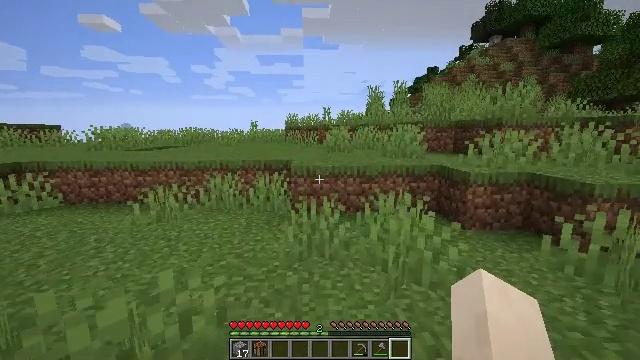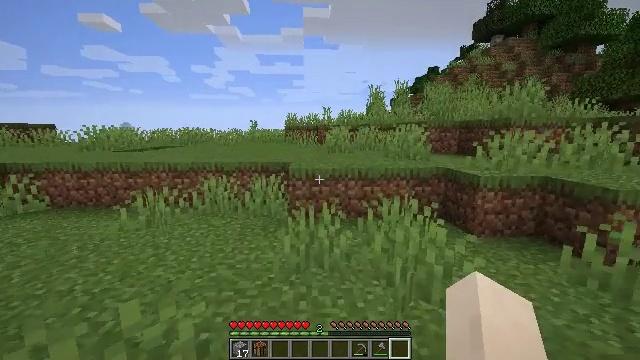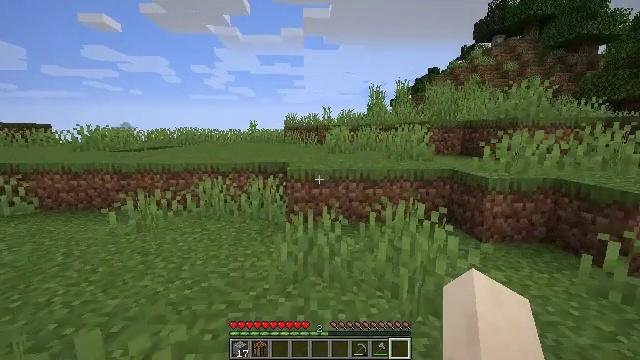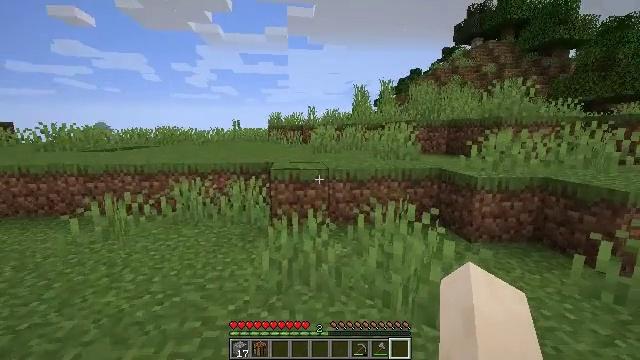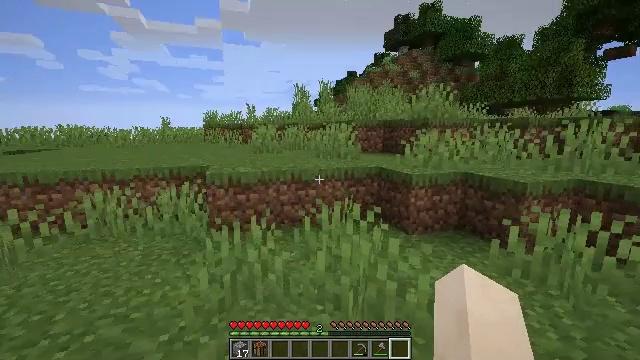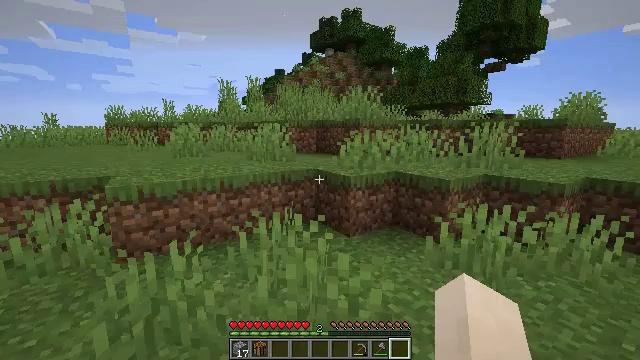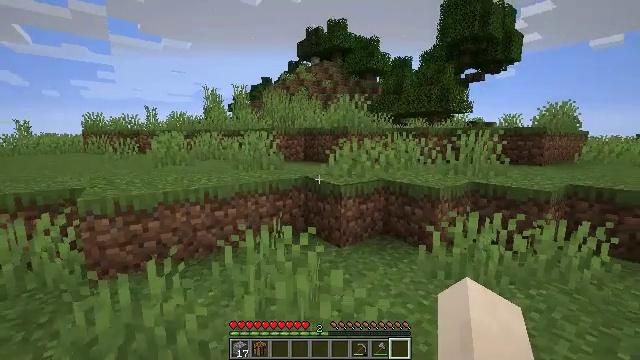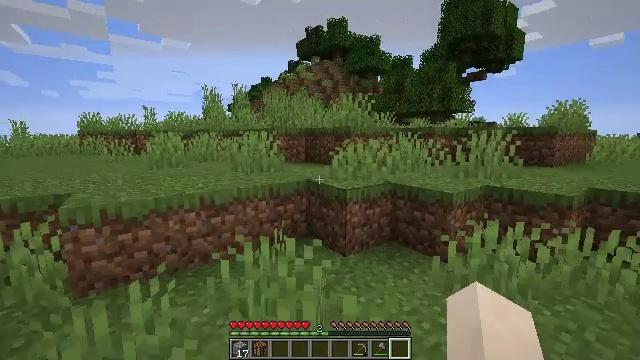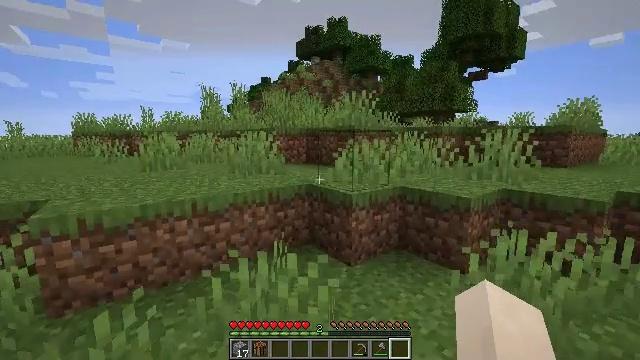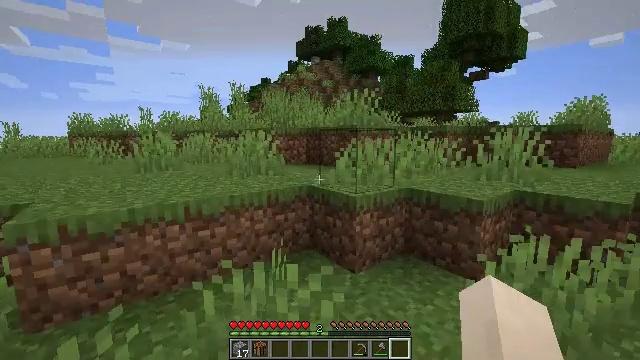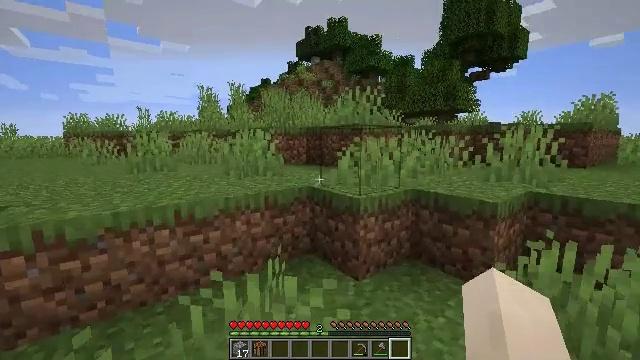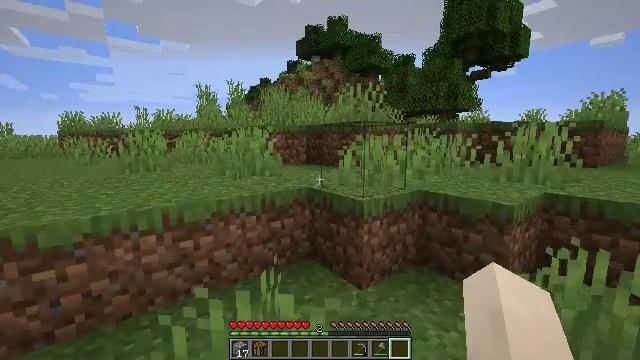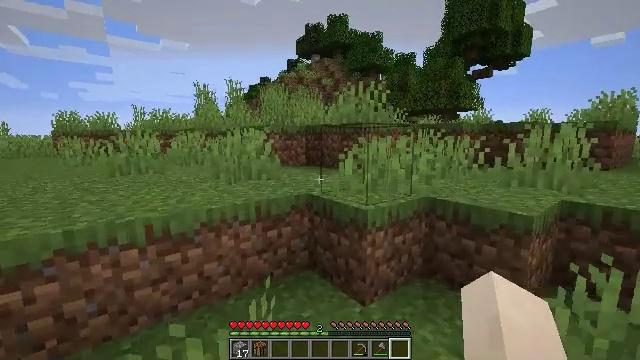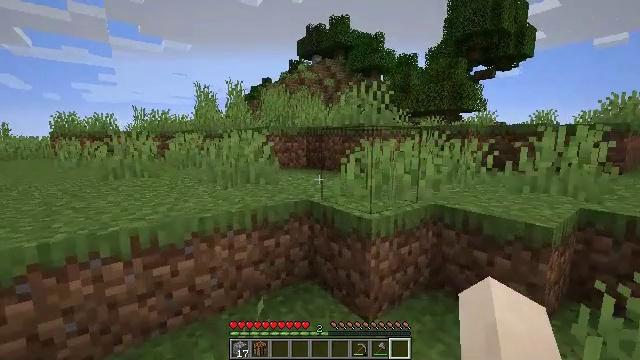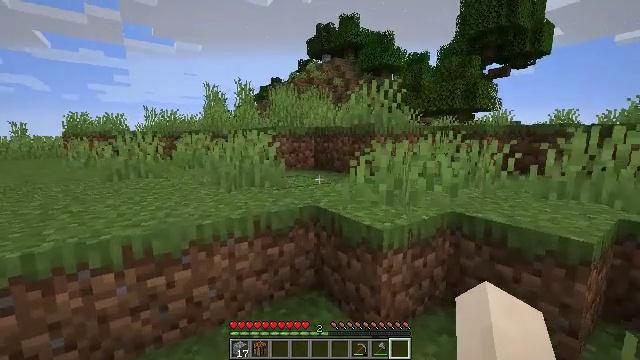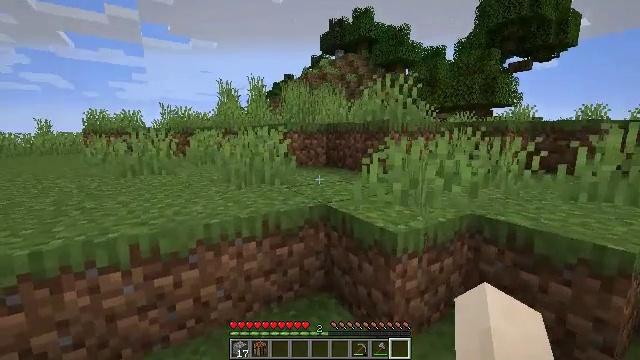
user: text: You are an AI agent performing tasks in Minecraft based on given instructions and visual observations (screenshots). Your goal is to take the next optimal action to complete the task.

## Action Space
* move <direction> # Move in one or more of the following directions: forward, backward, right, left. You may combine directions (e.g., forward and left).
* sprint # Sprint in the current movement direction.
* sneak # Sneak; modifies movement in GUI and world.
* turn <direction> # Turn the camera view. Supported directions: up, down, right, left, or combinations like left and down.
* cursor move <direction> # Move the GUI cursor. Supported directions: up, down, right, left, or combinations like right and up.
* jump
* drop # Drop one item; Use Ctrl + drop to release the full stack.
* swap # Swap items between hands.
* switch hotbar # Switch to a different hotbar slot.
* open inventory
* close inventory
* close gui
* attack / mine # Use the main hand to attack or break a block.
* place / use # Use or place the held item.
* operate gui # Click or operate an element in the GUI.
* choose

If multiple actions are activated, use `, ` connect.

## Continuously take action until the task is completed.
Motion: motion action
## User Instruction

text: Gather the pink tulip flower.
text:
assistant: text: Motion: move forward
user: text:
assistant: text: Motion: move forward
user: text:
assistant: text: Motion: move forward, turn right
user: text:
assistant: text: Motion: move forward, turn right
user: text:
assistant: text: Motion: move forward, turn right
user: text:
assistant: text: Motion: move forward, turn right and up
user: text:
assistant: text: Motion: move forward
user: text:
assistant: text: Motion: move forward
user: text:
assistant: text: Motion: move forward
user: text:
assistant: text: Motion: move forward
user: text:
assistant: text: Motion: move forward
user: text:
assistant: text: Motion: move forward
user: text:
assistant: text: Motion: move forward
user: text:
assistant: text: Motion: move forward, turn left
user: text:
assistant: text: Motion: move forward, turn left
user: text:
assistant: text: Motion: move forward, turn left and down
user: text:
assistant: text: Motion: move forward, turn left, jump
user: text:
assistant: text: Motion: move forward, jump
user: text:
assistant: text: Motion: move forward, jump
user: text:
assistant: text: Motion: move forward, sprint, jump
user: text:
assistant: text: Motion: move forward, sprint, jump
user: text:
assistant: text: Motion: move forward, sprint, jump
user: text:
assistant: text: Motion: move forward, sprint, jump
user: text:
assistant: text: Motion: move forward, sprint, jump
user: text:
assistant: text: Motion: move forward, sprint, jump
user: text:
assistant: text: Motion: move forward, sprint, jump
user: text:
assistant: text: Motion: move forward, sprint, jump
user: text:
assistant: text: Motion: move forward, sprint, jump
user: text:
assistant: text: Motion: move forward, sprint, jump
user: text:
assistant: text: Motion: move forward, sprint, jump